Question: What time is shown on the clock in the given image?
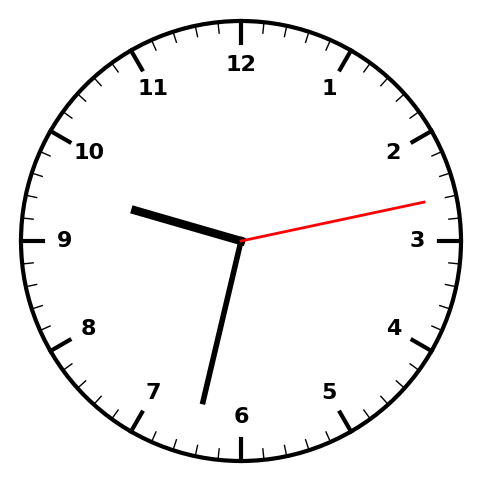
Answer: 09:32:13